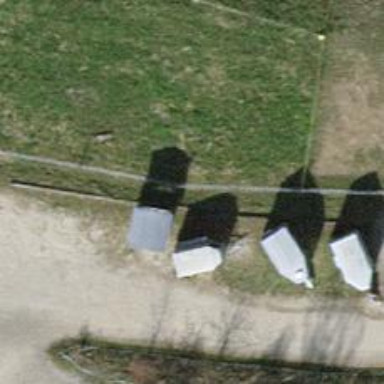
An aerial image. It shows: Fence is in the image.